Question: I have a custom adapter to show a list of boring things. Now, I want add a last item with a Summary (Resumen).
I'm using two layouts and two viewholders and it kinda works

. When the "Resumen" item disappear (the last one), the activity crashes.
Let me show you the adapter code (the relevant lines)
'''
public class AdapterListaDeudaCliente extends BaseAdapter
{
final private int VIEW_TYPES = 2;
final private int TIPO_FACTURA = 1;
final private int TIPO_RESUMEN = 2;
public int getViewTypeCount()
{
return VIEW_TYPES;
}
public int getItemViewType(int position)
{
if(position%2==0)
return TIPO_RESUMEN;
else
return TIPO_FACTURA;
}
public int getCount()
{
return data.length;
}
public View getView(int position, View convertView, ViewGroup parent)
{
int tipo = getItemViewType(position);
switch(tipo)
{
case TIPO_FACTURA: convertView = layoutInflater.inflate(R.layout.elemento_deuda_basico, null);
break;
case TIPO_RESUMEN: convertView = layoutInflater.inflate(R.layout.elemento_deuda_resumen, null);
break;
}
return convertView;
}
}
'''
And finally, the crash log:
'''
FATAL EXCEPTION: main
java.lang.ArrayIndexOutOfBoundsException
at android.widget.AbsListView$RecycleBin.addScrapView(AbsListView.java:4078)
at android.widget.AbsListView.trackMotionScroll(AbsListView.java:2915)
at android.widget.AbsListView.onTouchEvent(AbsListView.java:2065)
at android.widget.ListView.onTouchEvent(ListView.java:3315)
at android.view.View.dispatchTouchEvent(View.java:3766)
at android.view.ViewGroup.dispatchTouchEvent(ViewGroup.java:897)
at android.view.ViewGroup.dispatchTouchEvent(ViewGroup.java:936)
at android.view.ViewGroup.dispatchTouchEvent(ViewGroup.java:936)
at android.view.ViewGroup.dispatchTouchEvent(ViewGroup.java:936)
at android.view.ViewGroup.dispatchTouchEvent(ViewGroup.java:936)
at android.view.ViewGroup.dispatchTouchEvent(ViewGroup.java:936)
at android.view.ViewGroup.dispatchTouchEvent(ViewGroup.java:936)
at android.view.ViewGroup.dispatchTouchEvent(ViewGroup.java:936)
at android.view.ViewGroup.dispatchTouchEvent(ViewGroup.java:936)
at com.android.internal.policy.impl.PhoneWindow$DecorView.superDispatchTouchEvent(PhoneWindow.java:1701)
at com.android.internal.policy.impl.PhoneWindow.superDispatchTouchEvent(PhoneWindow.java:1111)
at android.app.Activity.dispatchTouchEvent(Activity.java:2086)
at com.android.internal.policy.impl.PhoneWindow$DecorView.dispatchTouchEvent(PhoneWindow.java:1685)
at android.view.ViewRoot.handleMessage(ViewRoot.java:1785)
at android.os.Handler.dispatchMessage(Handler.java:99)
at android.os.Looper.loop(Looper.java:123)
at android.app.ActivityThread.main(ActivityThread.java:4635)
at java.lang.reflect.Method.invokeNative(Native Method)
at java.lang.reflect.Method.invoke(Method.java:521)
at com.android.internal.os.ZygoteInit$MethodAndArgsCaller.run(ZygoteInit.java:916)
at com.android.internal.os.ZygoteInit.main(ZygoteInit.java:674)
at dalvik.system.NativeStart.main(Native Method)
'''
I would suspect that is something obvious if this code don't work at all, but only crash when the Summary view disappear... I can't detect the fail.
Thanks!!
I changeg the adapter and the layouts. Each the layout is made of only one plain textView. The app crashes when I scroll the listView.
This is weird.
More info: I'm using API level 8 and the compatibility pack. The activity is a FragmentActivity and I'm using the listView inside a ViewPager.
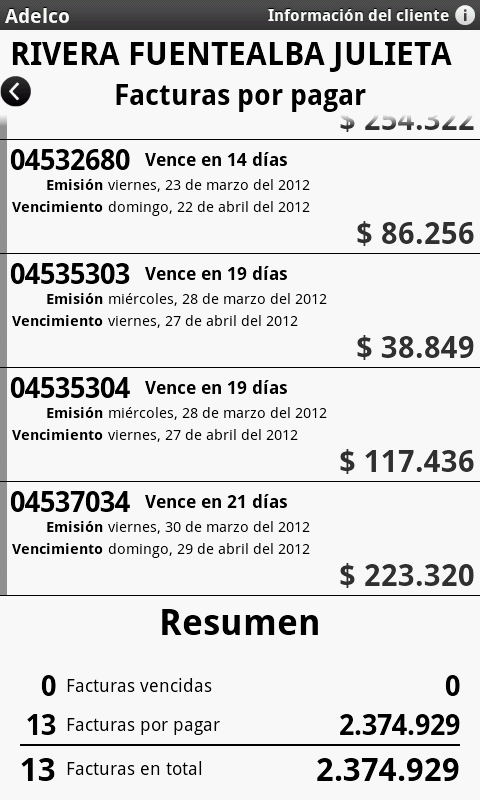
Answer: This is weird... but the problem is here:
'''
final private int VIEW_TYPES = 2;
final private int TIPO_FACTURA = 1;
final private int TIPO_RESUMEN = 2;
'''
I changed it to:
'''
final private int VIEW_TYPES = 2;
final private int TIPO_FACTURA = 0;
final private int TIPO_RESUMEN = 1;
'''
And now it works...
Personally I think it makes no sense... Why the view type should start from zero?